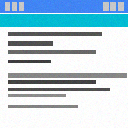
Screen state: on